Chest X-ray. View position: PA
Patient age: 38
Patient sex: F
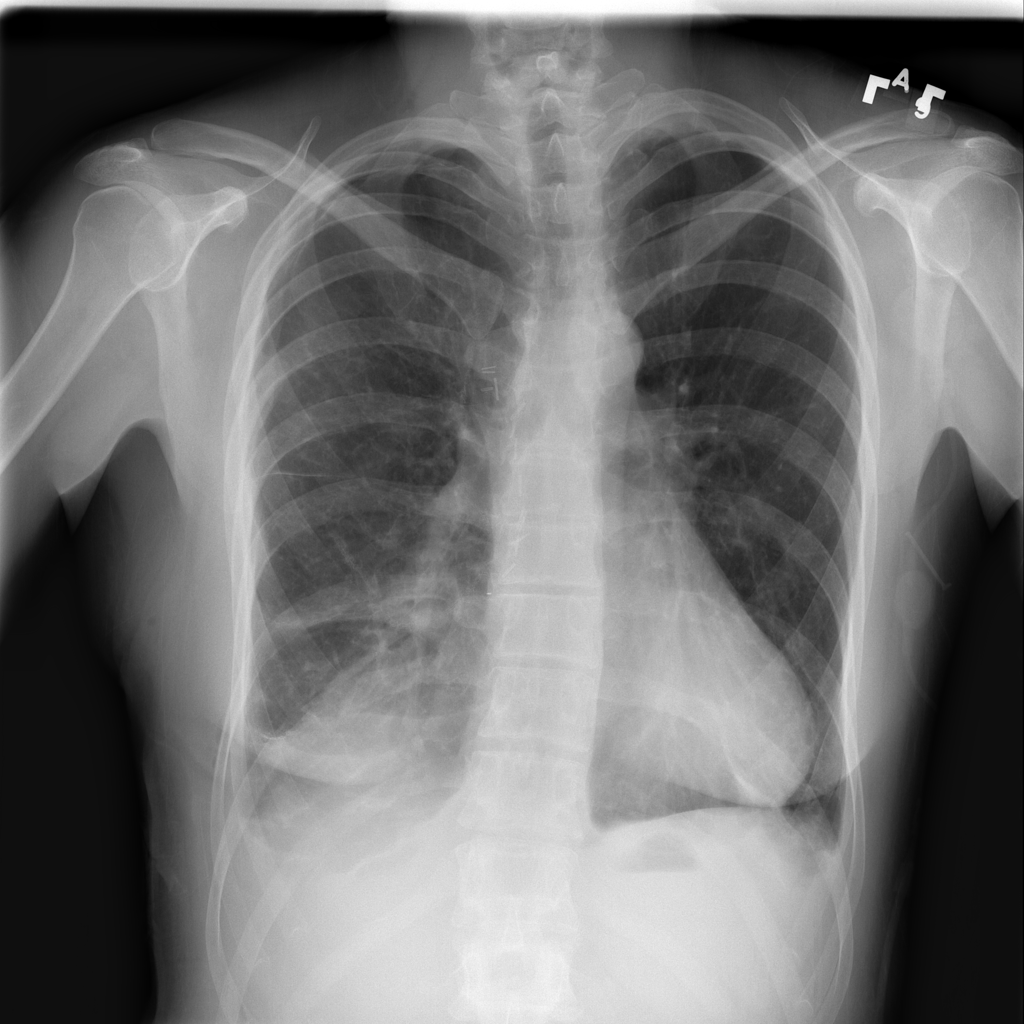
Finding: Pneumothorax